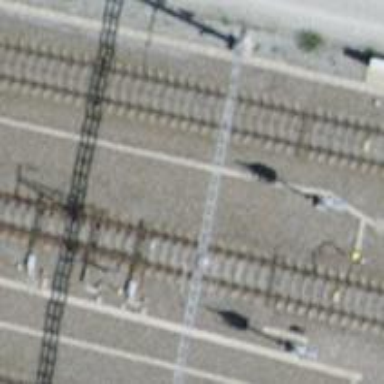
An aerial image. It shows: Railway switch with the turnout side on the right.